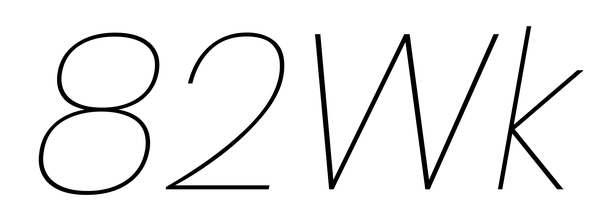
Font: Poppins-ThinItalic